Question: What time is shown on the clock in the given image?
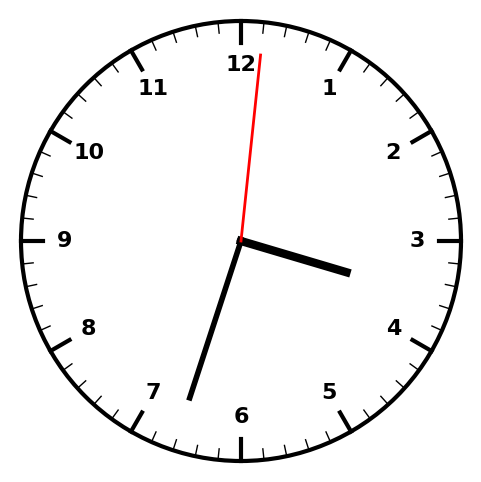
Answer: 03:33:01